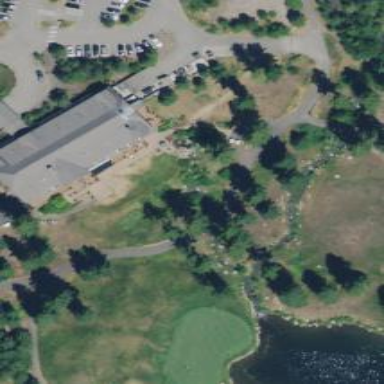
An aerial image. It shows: Golf course surrounded by greenery.